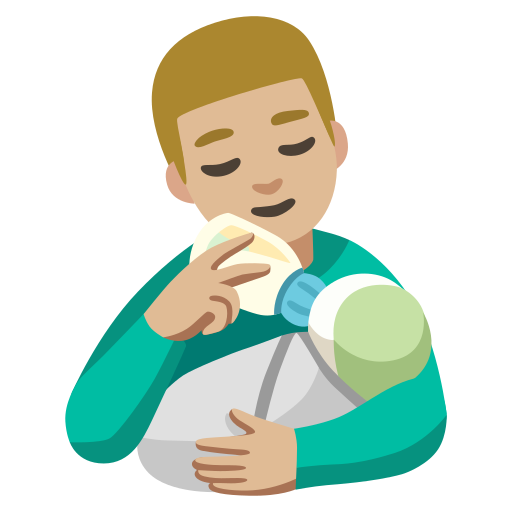
Emoji: 👨🏼‍🍼